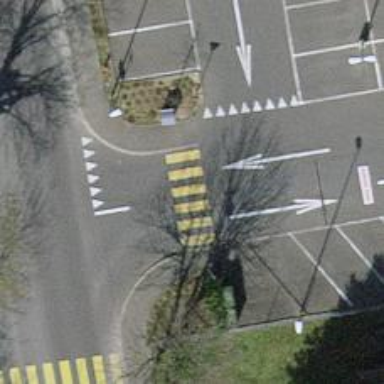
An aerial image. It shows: Marked crossing on the road.